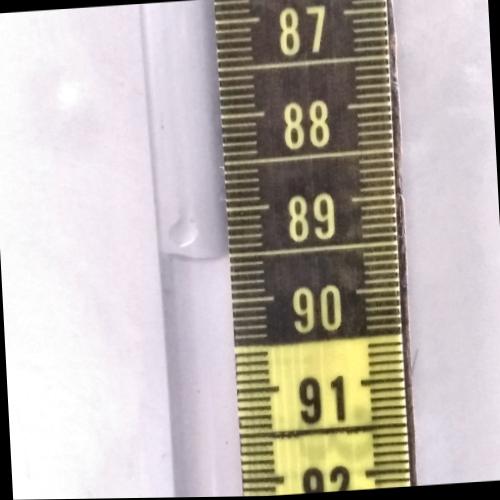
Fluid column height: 89.5 cm